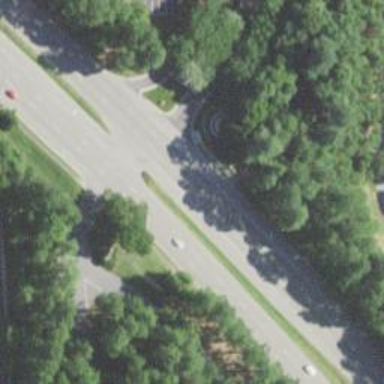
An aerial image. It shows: Asphalt trunk link road.